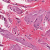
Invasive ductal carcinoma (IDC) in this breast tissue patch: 0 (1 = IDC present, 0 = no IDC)